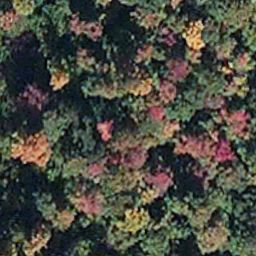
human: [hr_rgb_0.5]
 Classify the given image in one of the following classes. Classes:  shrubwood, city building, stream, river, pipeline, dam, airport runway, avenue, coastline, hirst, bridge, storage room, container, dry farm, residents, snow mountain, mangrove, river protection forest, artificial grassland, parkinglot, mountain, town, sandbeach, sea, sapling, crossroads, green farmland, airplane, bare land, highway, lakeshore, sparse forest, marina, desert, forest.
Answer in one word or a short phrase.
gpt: mangrove